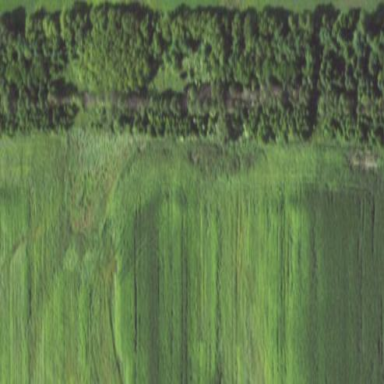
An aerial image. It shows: Woodland with mixed leaf cycle.